Question: EDIT:
I also tried this
'''
var webElements1 = (Driver.FindElements(By.XPath("//*[@id='ctl00_ContentPlaceHolder1_Control1_lstCategory']//input"))).ToList();
'''
I get the empty Text
I am trying to find a way to grab just ID from the list i am getting and below is my code and a print shot of my screen.
//WebDriver getting a list of Text
the below code returns me the correct number of records but it just give me the 'Text' but I am after 'Text' and 'Id' of an particular 'Text'
I tried this:
'''
var webElements1 = (Driver.FindElements(By.XPath("//*[@id='ctl00_ContentPlaceHolder1_Control1_lstCategory']/tbody/tr/td/span"))).ToList();
'''
this
'''
var webElements2 = (Driver.FindElements(By.XPath("//*[@id='ctl00_ContentPlaceHolder1_Control1_lstCategory']/tbody/tr/td"))).ToList();
'''
and this...
'''
var webElements3 = (Driver.FindElements(By.XPath("//*[@id='ctl00_ContentPlaceHolder1_Control1_lstCategory']"))).ToList();
'''
the all code of line gives me the correct returns but without Id.
Here is the print screen of my page:

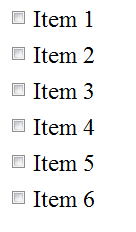
Answer: After getting all the elements using below method, run in loop to get all element's ids:
'''
List<WebElement> element = driver.findElements(By.XPath("//*[@id='ctl00_ContentPlaceHolder1_Control1_lstCategory']//input")));
for(WebElement ele:elements)
{
ele.getAttribute("id"); // for getting id of each element
ele.getText(); //for getting text of each element
}
'''